Question: I'm setting the background image of a UIButton in Interface Builder.
For some reason this image doesn't render well and I end up with something not crisp at all.
The button is 65x65 and the image is 302x302 and has an '@2x' version.

Any idea on what I should do to solve this issue?
Thanks
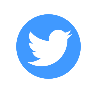
Answer: If the image is 302 square, and the button is 65 square, then it is going to have to be scaled down by a factor of 4.65. This is going to spoil the quality of the displayed image. If you're using image assets for fixed size UI elements, they should be the same size.